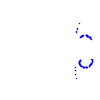
Particle: kaon